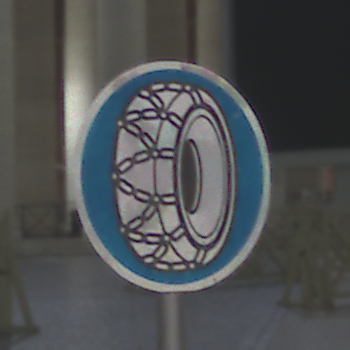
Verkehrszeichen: SchneekettenVorgeschrieben
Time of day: Night
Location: Outdoor (Urban)
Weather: PartlyCloudy
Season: NotSpecified
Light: Artificial